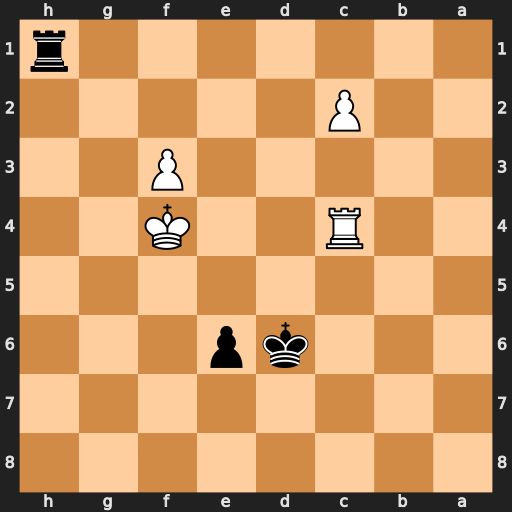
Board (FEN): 8/8/3kp3/8/2R2K2/5P2/2P5/7r
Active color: b
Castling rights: -
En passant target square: -
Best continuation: Rh4+ Ke3 Rxc4